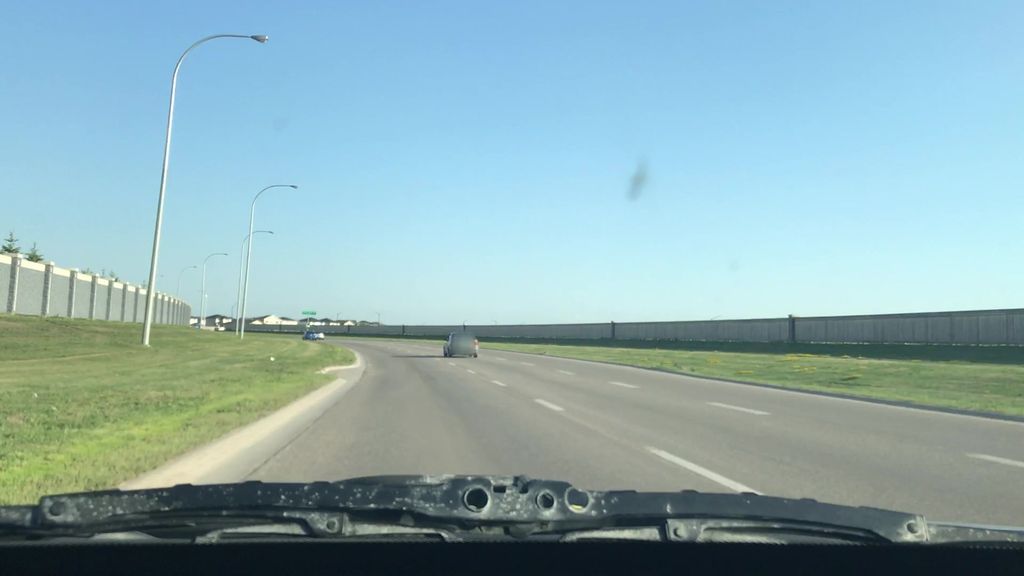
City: winnipeg